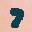
Label: 7